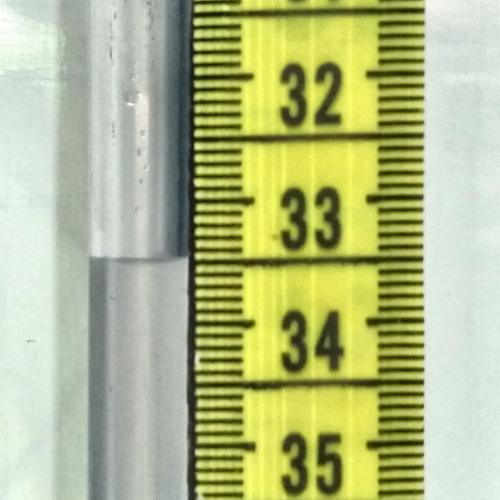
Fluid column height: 33.5 cm